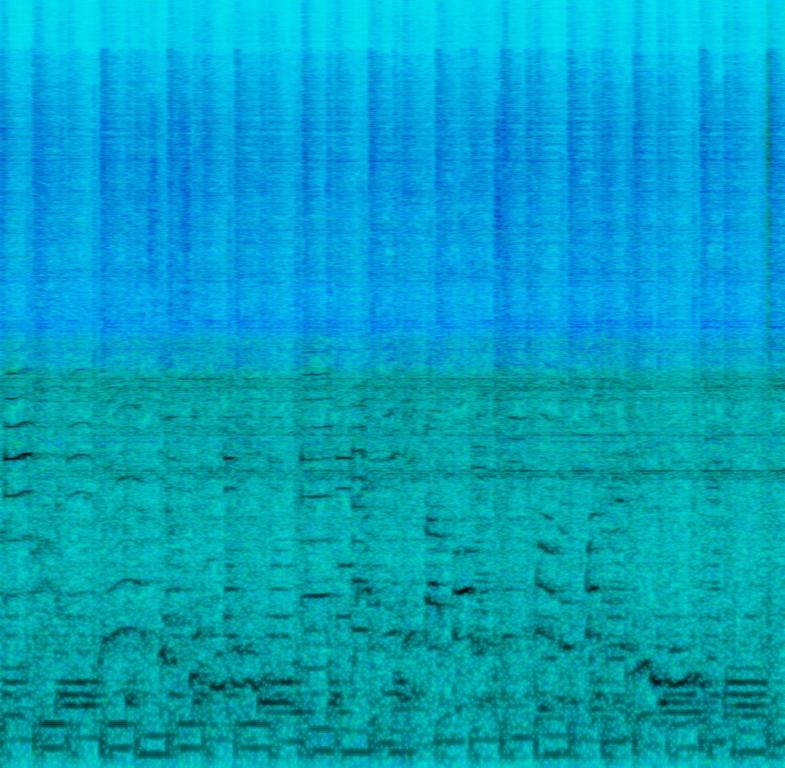
A jazz organ trio playing a swing blues song with a male singer accompanied by electric guitar, Hammond organ, a steady ride pattern on the cymbals. The whole band hits on beat one with the drum breaks, as is common in this style of music.